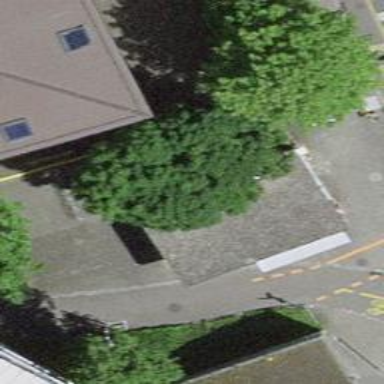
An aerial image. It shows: Kiosk.